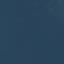
Land use / land cover: SeaLake